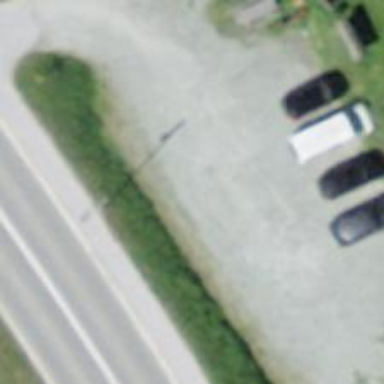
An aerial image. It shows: Parking area.